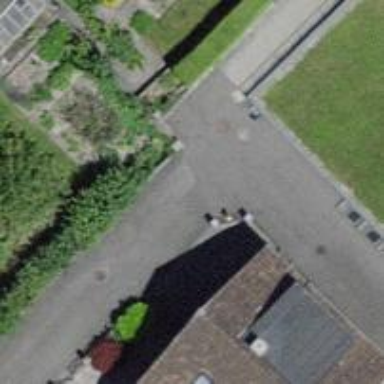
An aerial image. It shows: Residential road.